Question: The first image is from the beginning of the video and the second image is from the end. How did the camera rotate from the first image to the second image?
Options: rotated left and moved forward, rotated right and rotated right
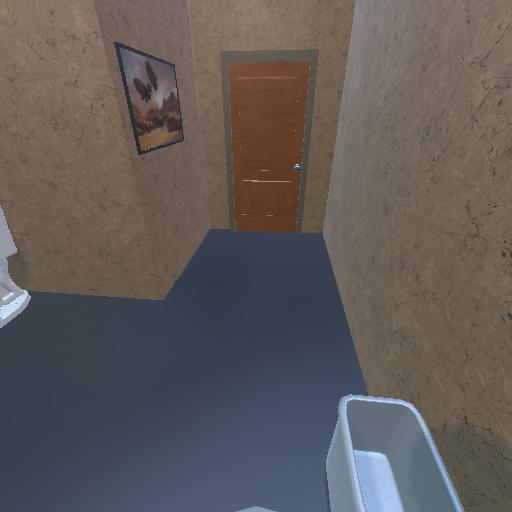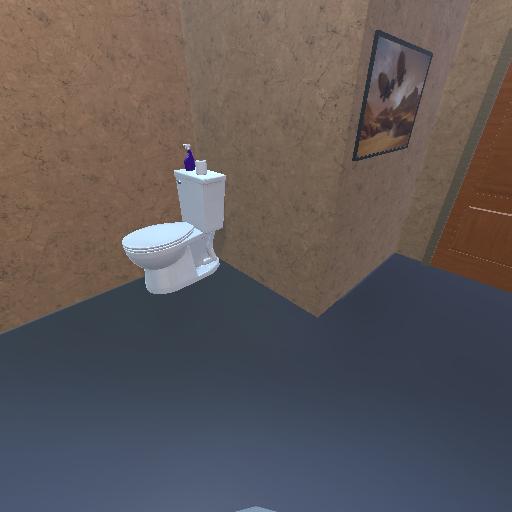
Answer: rotated left and moved forward